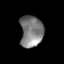
Tissue: prostate
Cell type: T cells
Senescence score: 0.3494
Nuclear area (px): 705
Mean DAPI intensity: 126.16